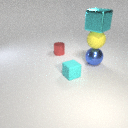
large yellow rubber sphere above large blue metal sphere